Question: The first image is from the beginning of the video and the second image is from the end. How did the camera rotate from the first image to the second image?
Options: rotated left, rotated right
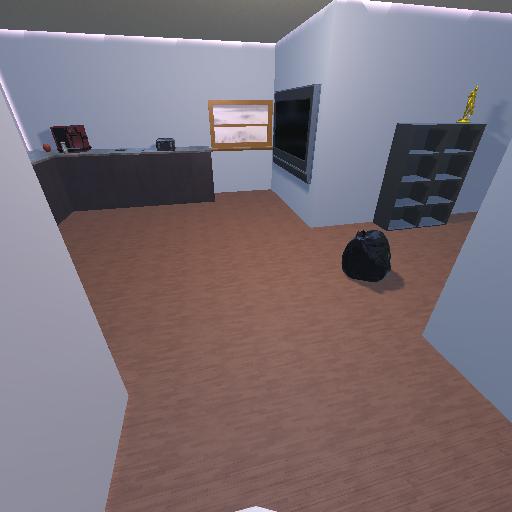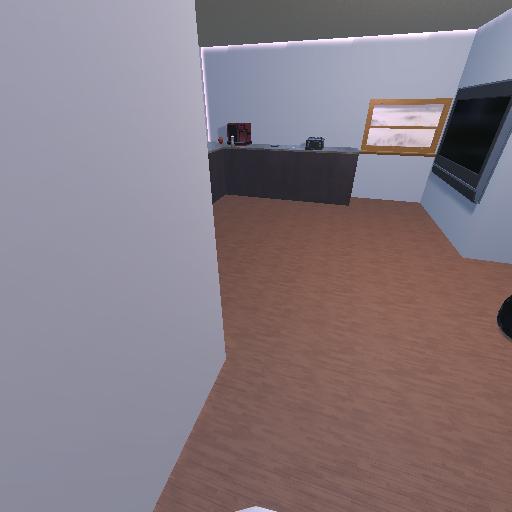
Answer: rotated left